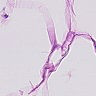
Metastatic tissue present: no